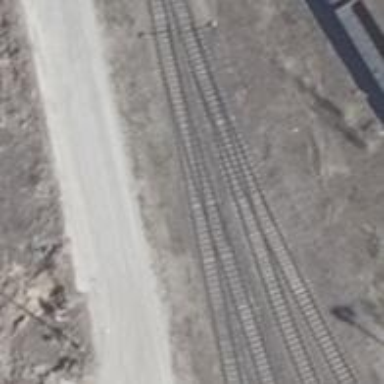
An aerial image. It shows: Railway switch.